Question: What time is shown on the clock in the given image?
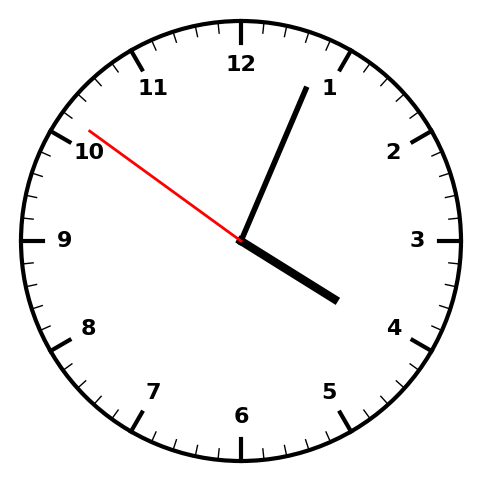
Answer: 04:03:51